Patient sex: M
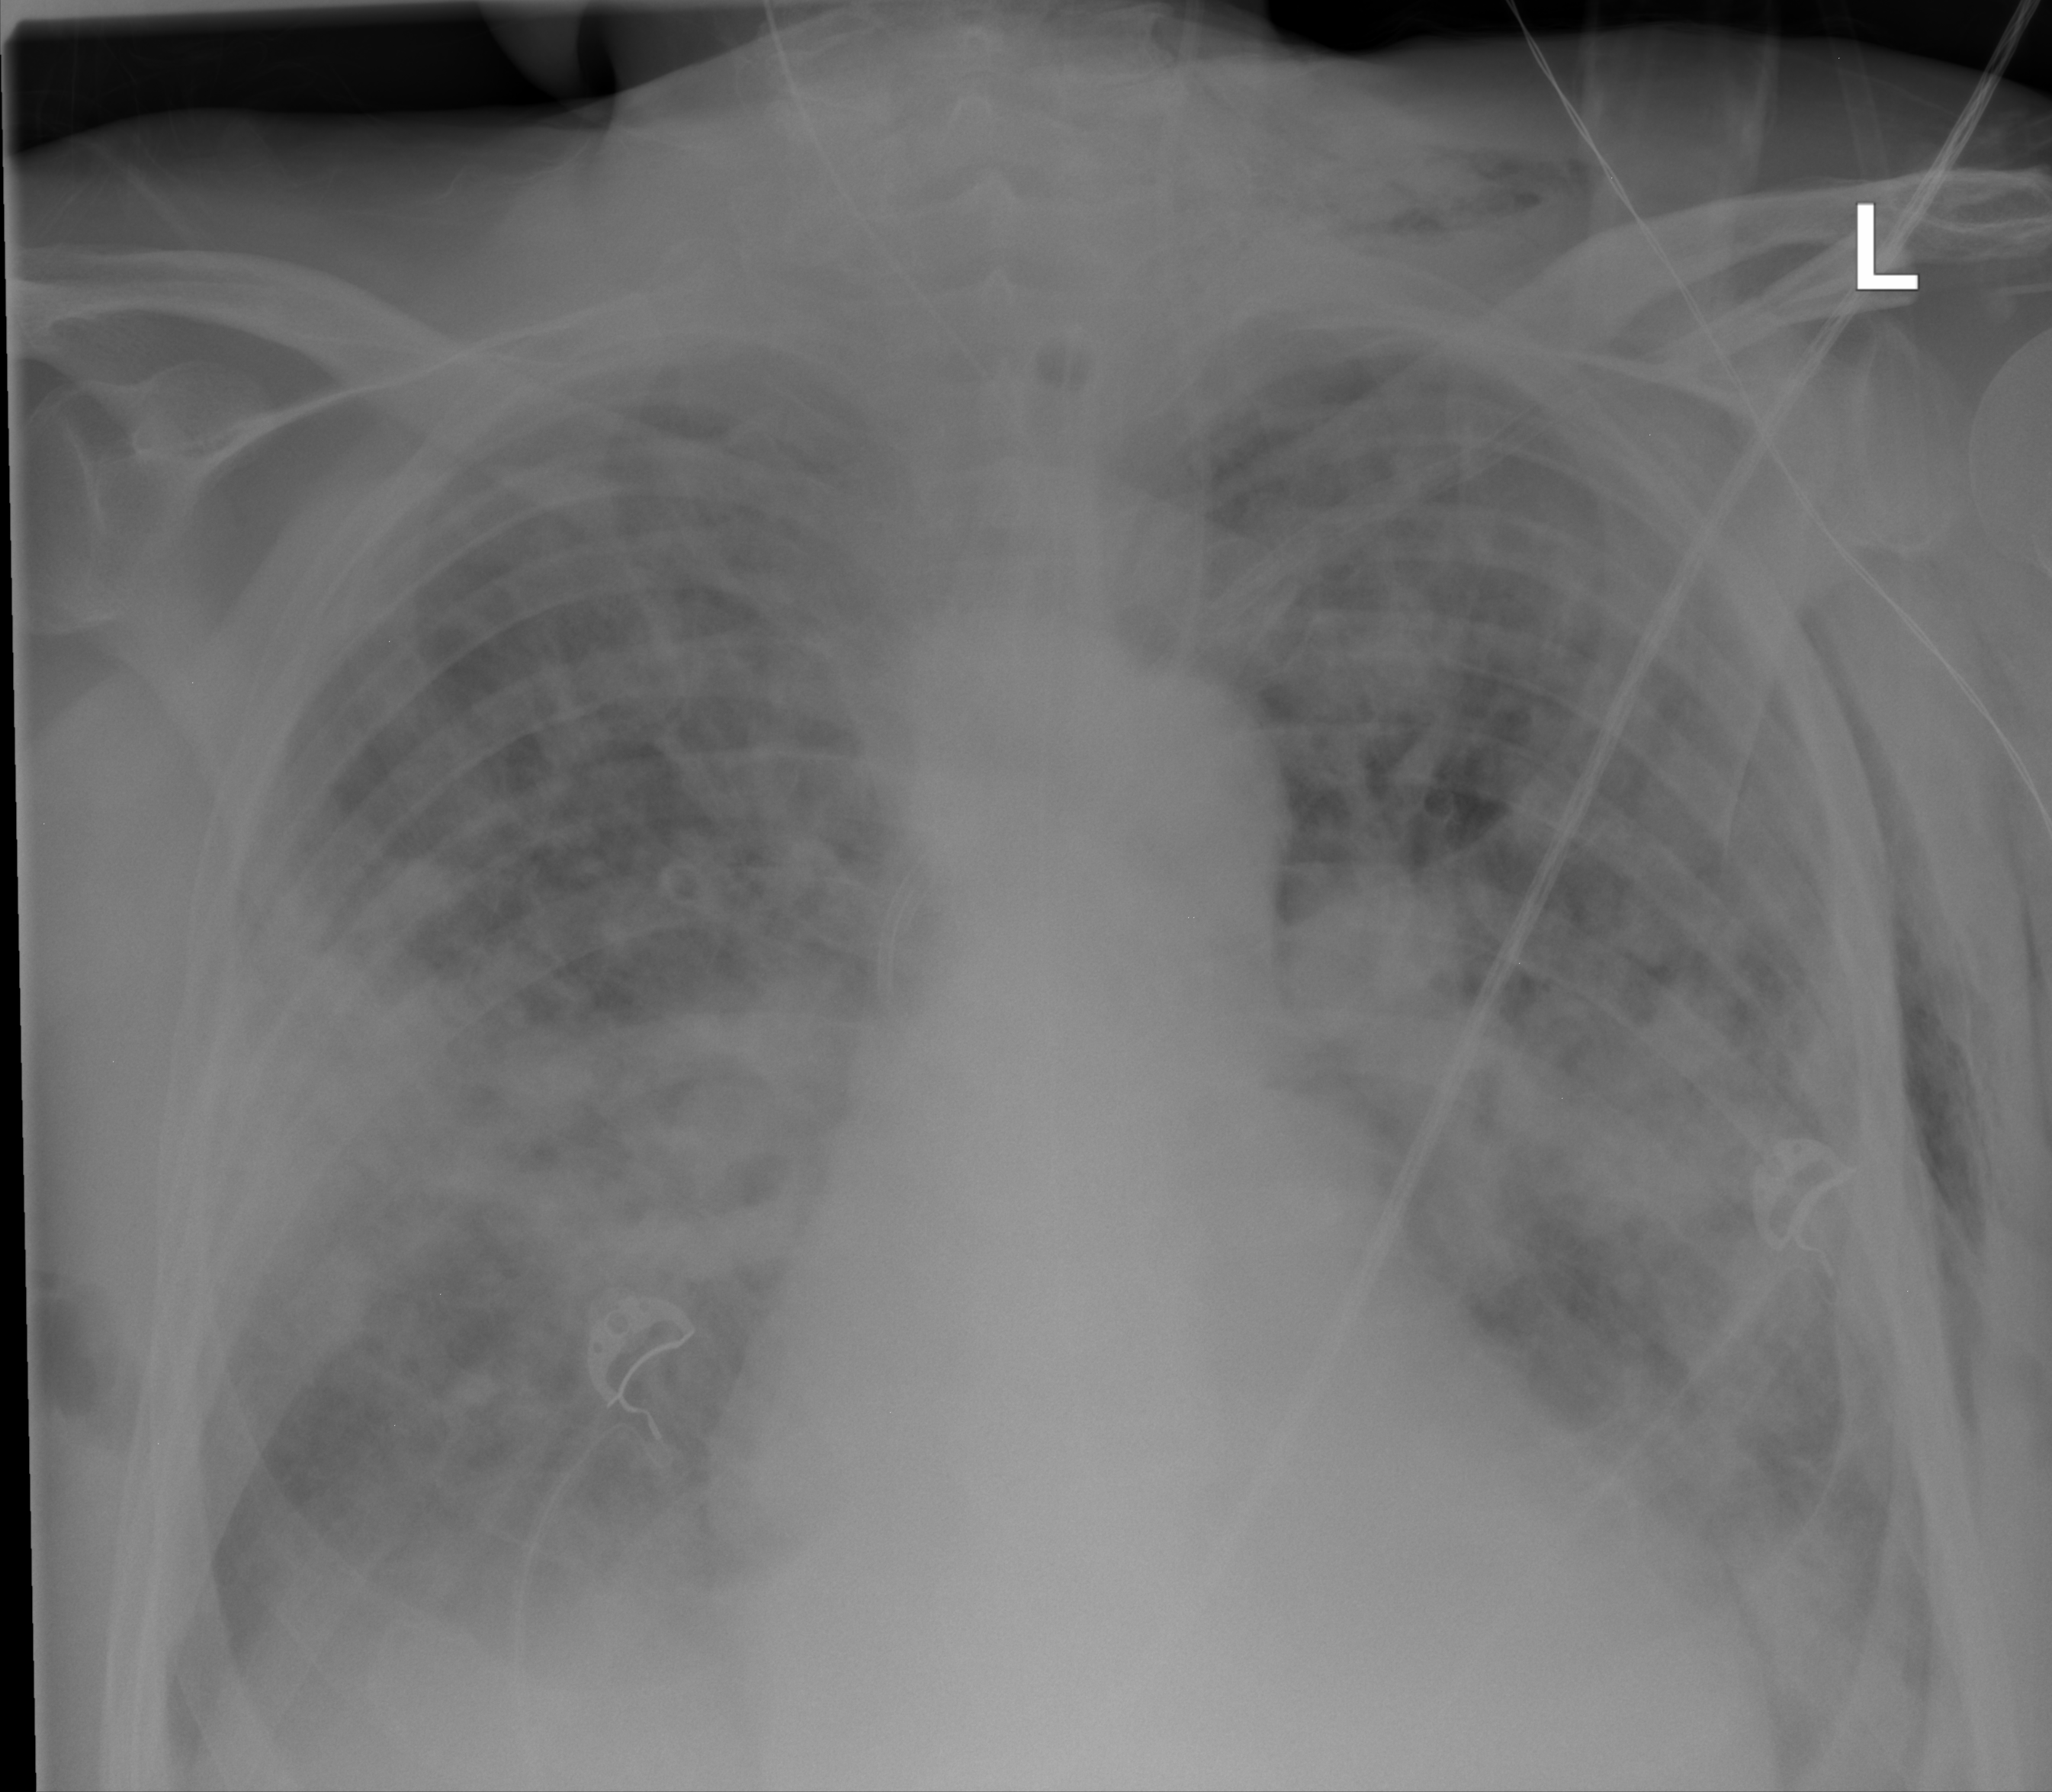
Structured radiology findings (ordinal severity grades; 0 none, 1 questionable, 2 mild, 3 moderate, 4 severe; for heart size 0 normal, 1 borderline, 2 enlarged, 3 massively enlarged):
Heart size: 2
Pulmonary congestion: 2
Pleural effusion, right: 2
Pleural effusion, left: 2
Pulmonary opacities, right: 3
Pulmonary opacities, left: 3
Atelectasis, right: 2
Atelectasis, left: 2